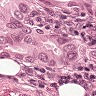
Metastatic tissue present: yes